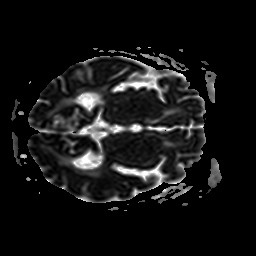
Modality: ADC
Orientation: axial
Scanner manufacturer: philips
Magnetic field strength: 1.5 T
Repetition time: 2.878 s
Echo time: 0.06279 s